Aerial crown-view tile of a tropical tree (Barro Colorado Island, Panama), acquired 20250715:
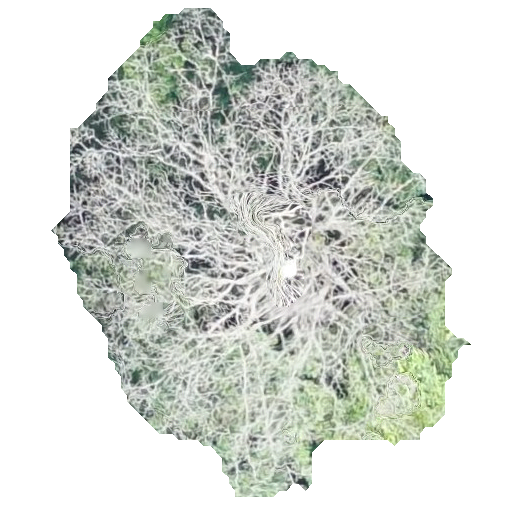
Species: Tabebuia rosea
GBIF accepted scientific name: Tabebuia rosea
Crown area: 195.046 m²